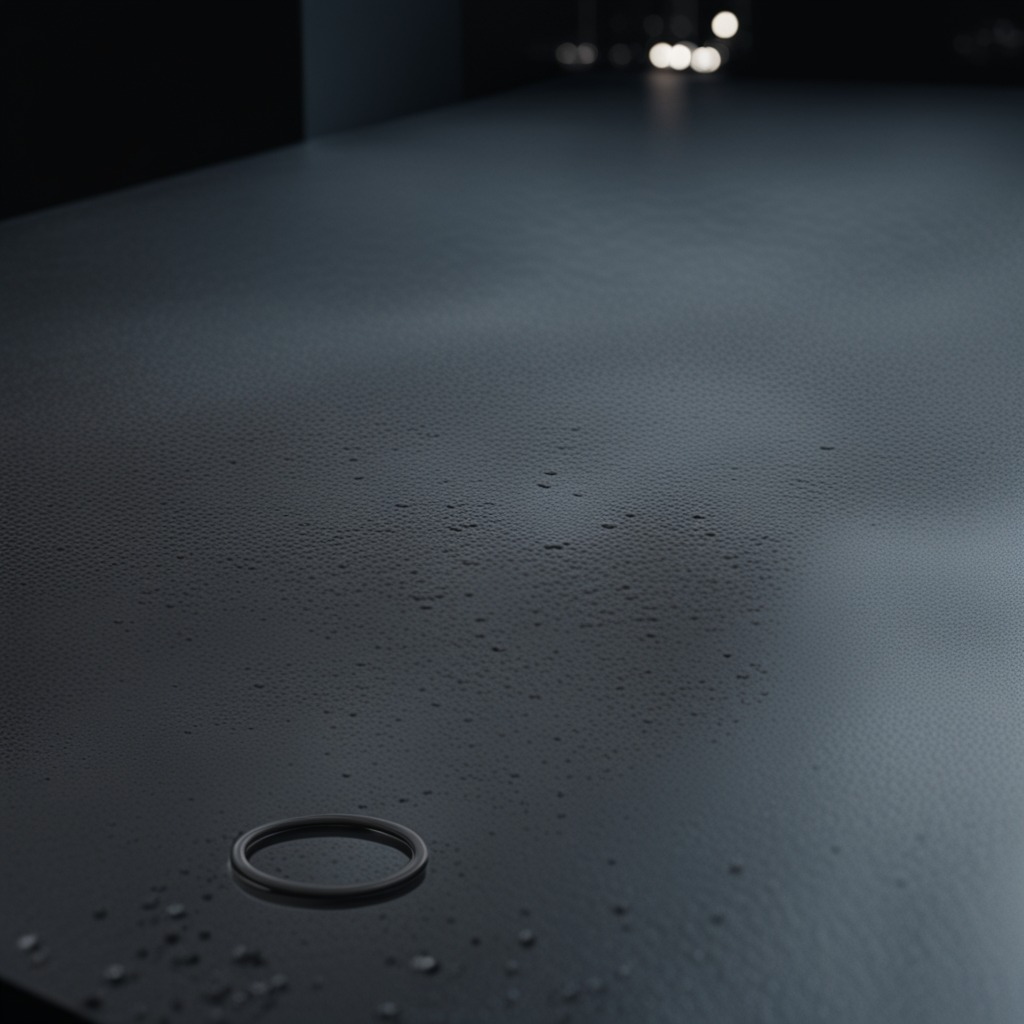
A rubber O-ring is lying on a clean granite table inside a workshop at night.